Question: i literally have no idea what is going on, i just followed this repo's tutorial with my own spin. <URL>

code:
'''
<!DOCTYPE html>
<html>
<head>
<title>heirarchical graph</title>
<meta charset="utf-8">
<link rel="stylesheet" href="./style.css">
<!-- Latest compiled and minified CSS -->
<link rel="stylesheet" href="https://maxcdn.bootstrapcdn.com/bootstrap/3.3.2/css/bootstrap.min.css">
</head>
<body ng-app="myApp">
<div ng-controller="DropdownCtrl">
<div class="btn-group" dropdown is-open="status.isopen">
<button type="button" class="btn btn-default dropdown-toggle btn-custom" dropdown-toggle ng-disabled="disabled">
<span class="glyphicon glyphicon-th-list" aria-hidden="true"></span>
</button>
<ul class="dropdown-menu" role="menu">
<li><a href="#">My <br>Mood</a></li>
<li><a href="#">Their <br>Mood</a></li>
<li><a href="#">Our <br>Moods</a></li>
<li><a href="#">Weekly <br>Breakdown</a></li>
</ul>
<d3-Circle></d3-Circle>
</div>
</div>
<div class="top3">
<ul id="navlist">
<li><img class="img-responsive project-image" src="./images/happywink.png" alt="project name" /></li>
<li><img class="img-responsive project-image" src="./images/laughhard.png" alt="project name" /></li>
<li><img class="img-responsive project-image" src="./images/smirk.png" alt="project name" /></li>
</ul>
</div>
<script src="//ajax.googleapis.com/ajax/libs/angularjs/1.3.11/angular.min.js"> </script>
<script src="./js/app.js"></script>
<script src="./js/d3.js"></script>
<script src="./js/d3circle.js"></script>
<script src="./js/dropdown.js"></script>
<script src="https://cdnjs.cloudflare.com/ajax/libs/angular-ui-bootstrap/0.12.0/ui-bootstrap.min.js"></script>
</body>
</html>
'''
as you can see, the d3 element is within the angular controller, and the list is outside. for some reason its rendering like this, i have no idea whats going on.
javascript incase someone wanted to see
'''
(function () {
'use strict';
angular.module('myApp.directives')
.directive('d3Circle', ['d3', function(d3) {
return {
restrict: 'EA',
link: function(scope, iElement, iAttrs) {
d3.csv("data.csv", function(error, data) {
data.forEach(function(d) {
d.texts = +d.texts;
});
var width = (window.innerWidth < 1280) ? 400 : 600,
height = (window.innerWidth < 1280) ? 400 : 500,
radius = Math.min(width, height) / 2;
var color = d3.scale.ordinal()
.range(["#98abc5", "#8a89a6", "#7b6888", "#6b486b", "#a05d56"]);
var arc = d3.svg.arc()
.outerRadius(radius - 10)
.innerRadius(radius - 70);
var pie = d3.layout.pie()
.sort(null)
.startAngle(1.1*Math.PI)
.endAngle(3.1*Math.PI)
.value(function(d) { return d.texts; });
var svg = d3.select("body")
.append("svg")
.attr("width", '50%')
.attr("height", '50%')
.attr('viewBox','0 0 '+Math.min(width,height)+' '+Math.min(width,height))
.attr("preserveAspectRatio", "xMinYMin")
.append("g")
.attr("transform", "translate(" + Math.min(width,height) / 2 + "," + Math.min(width,height) / 2 + ")");
var text1;
var text2;
var g = svg.selectAll('g')
.data(pie(data))
.enter()
.append("g")
.attr("d", "arc")
.attr('fill', function(d, i) {
return color(d.data.mood);
});
g.append("path")
.style("fill", function(d) { return color(d.data.mood); })
.transition().delay(function(d, i) { return i * 500; }).duration(500)
.attrTween('d', function(d) {
var i = d3.interpolate(d.startAngle+0.1, d.endAngle);
return function(t) {
d.endAngle = i(t);
return arc(d);
}
});
g.on("mouseover", function(d) {
var total = d3.sum(data.map(function(d) { // NEW
return d.texts; // NEW
}));
var percent = Math.round(1000 * d.data.texts / total) / 10;
text1 = g.append("text")
.attr("translate", arc.centroid(d))
.attr("dy", ".5em")
.style("text-anchor", "middle")
.style("fill", "black")
.attr("class", "on")
.text(d.data.mood);
text2 = g.append("text")
.attr("translate", arc.centroid(d))
.attr("dy", "25")
.style("text-anchor", "middle")
.style("fill", "black")
.attr("class", "on")
.text(percent + '%');
})
.on("mouseout", function(d) {
text1.remove();
text2.remove();
});
/*g.append("text")
.attr("transform", function(d) { return "translate(" + arc.centroid(d) + ")"; })
.attr("dy", ".35em")
.style("text-anchor", "middle")
.text(function(d) { return d.data.mood; });*/
});
}
};
}]);
}());
'''
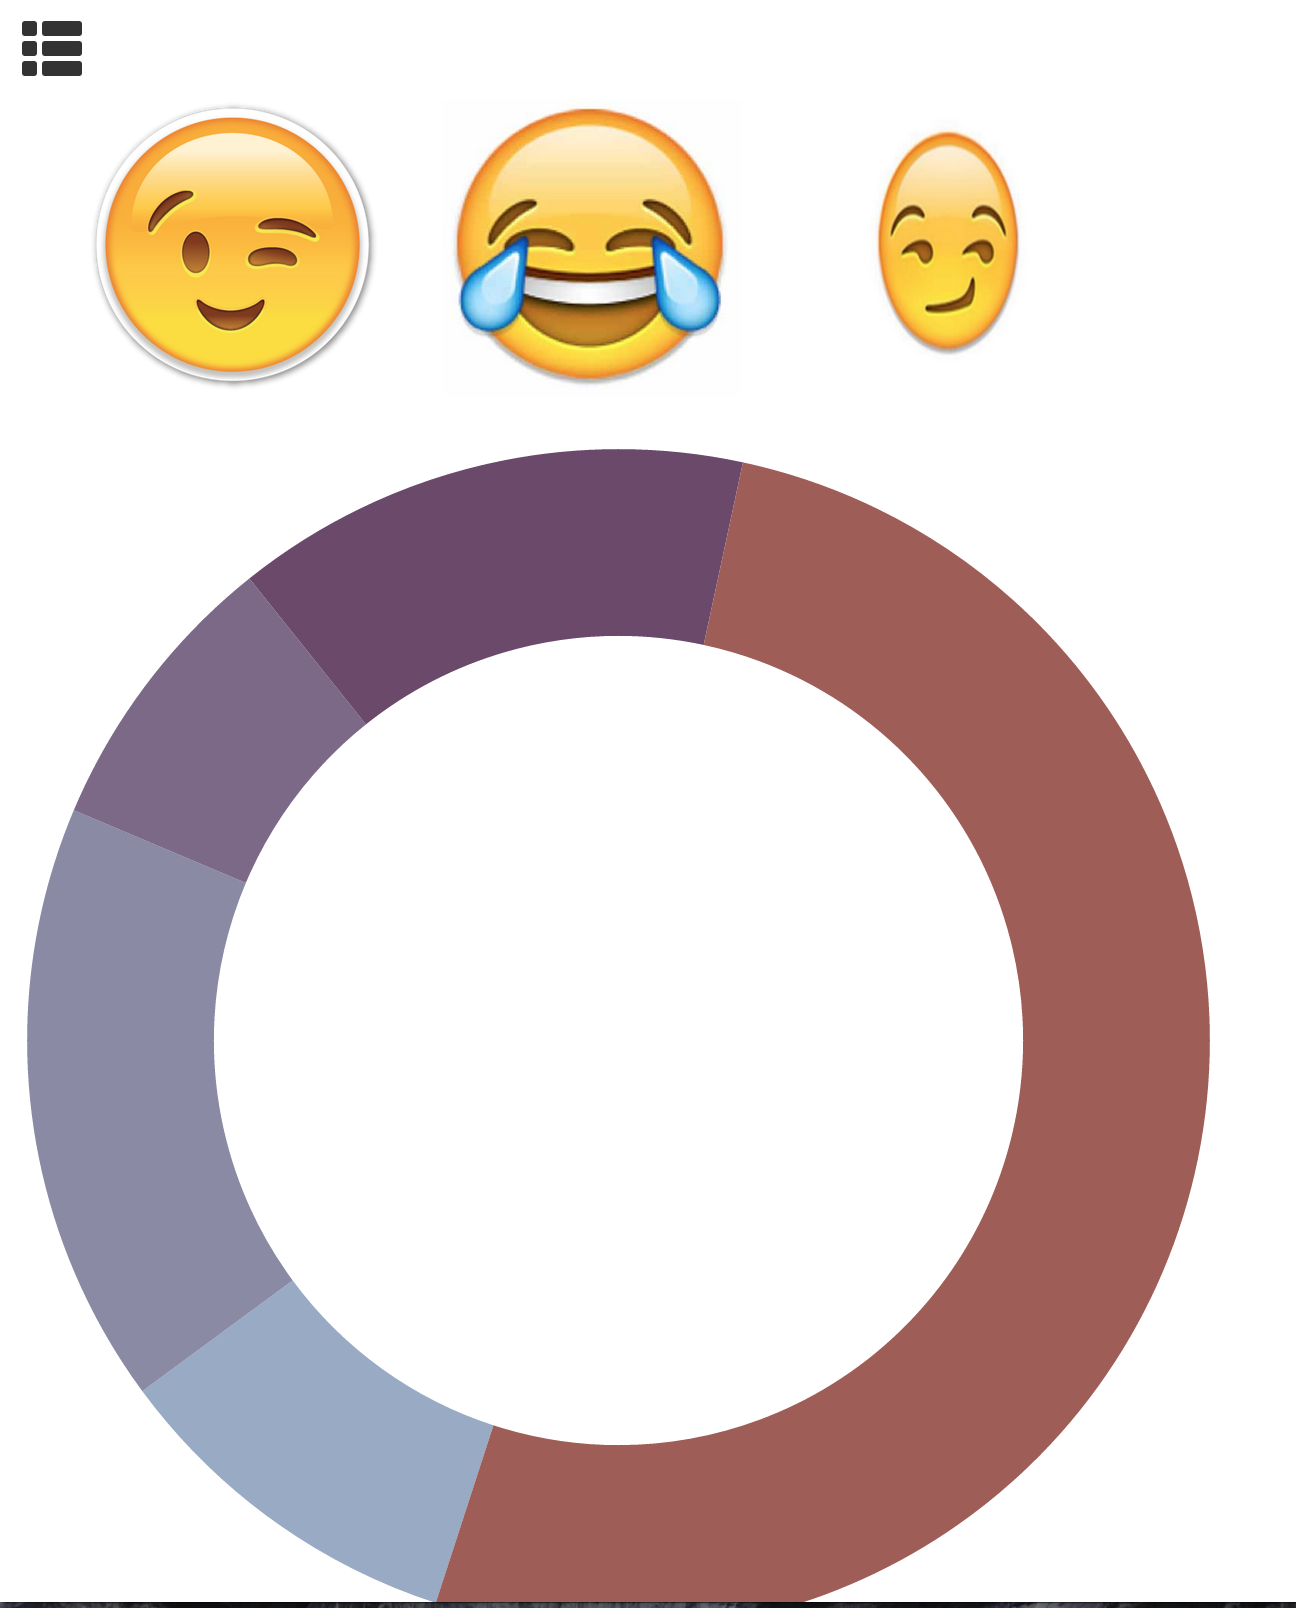
Answer: you append the svg to the body, it will go under the list:
<URL>
You can use a div instead of body to avoid that.
'''
<div id="svgPie"></div>
//svgPie above img list
<div class="top3">
<ul id="navlist">
<li><img class="img-responsive project-image" src="./images/happywink.png" alt="project name" /></li>
<li><img class="img-responsive project-image" src="./images/laughhard.png" alt="project name" /></li>
<li><img class="img-responsive project-image" src="./images/smirk.png" alt=
'''
'''
var svg = d3.select("#svgPie")
.append("svg")
'''
Just replace:
'''
var svg = d3.select("body")
.append("svg")
'''
with:
'''
var svg = d3.select("body").insert('svg', ':first-child')
'''
Hope it helps!